Interaction volume radius: 10 \u00c5
Interaction volume height: 10 \u00c5
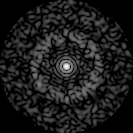
Disorder parameter: 0.8366